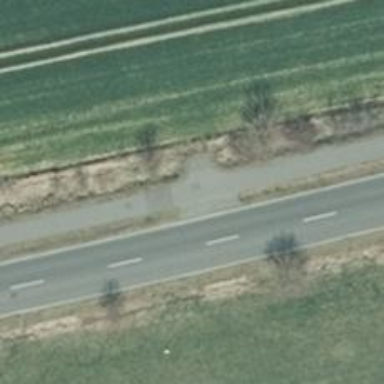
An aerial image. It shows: Asphalt cycleway.